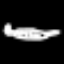
Label: airplane